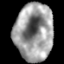
Tissue: lung
Cell type: Epithelial cells
Senescence score: 0.2187
Nuclear area (px): 2165
Mean DAPI intensity: 155.45